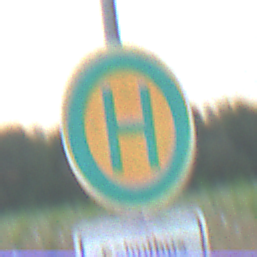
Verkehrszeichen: Haltestelle
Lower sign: ZeitangabenMitBeschraenkungAufWochentage5
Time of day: SunriseSunset
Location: Outdoor (Nature)
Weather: PartlyCloudy
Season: NotSpecified
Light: Natural